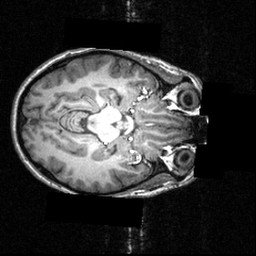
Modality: T1w
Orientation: axial
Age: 26
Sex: female
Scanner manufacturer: siemens
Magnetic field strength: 3.951 T
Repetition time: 1.5 s
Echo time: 0.00335 s